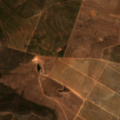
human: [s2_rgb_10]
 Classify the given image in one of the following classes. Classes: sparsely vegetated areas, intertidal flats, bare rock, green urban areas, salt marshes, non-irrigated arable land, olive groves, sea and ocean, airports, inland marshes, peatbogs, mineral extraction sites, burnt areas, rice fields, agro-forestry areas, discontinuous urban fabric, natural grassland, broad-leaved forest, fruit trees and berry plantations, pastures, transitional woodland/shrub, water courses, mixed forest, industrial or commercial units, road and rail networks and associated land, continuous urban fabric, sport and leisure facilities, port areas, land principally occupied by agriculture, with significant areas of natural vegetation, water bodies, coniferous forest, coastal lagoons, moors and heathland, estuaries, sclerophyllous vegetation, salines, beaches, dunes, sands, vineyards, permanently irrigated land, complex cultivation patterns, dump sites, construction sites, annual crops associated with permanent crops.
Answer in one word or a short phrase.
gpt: olive groves, sclerophyllous vegetation, transitional woodland/shrub